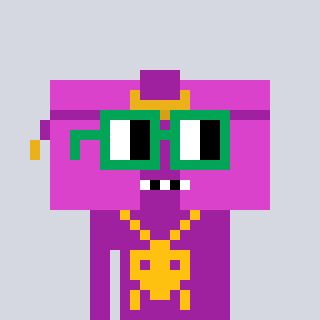
a pixel art character with square green glasses, a clutch-shaped head and a magenta-colored body on a cool background